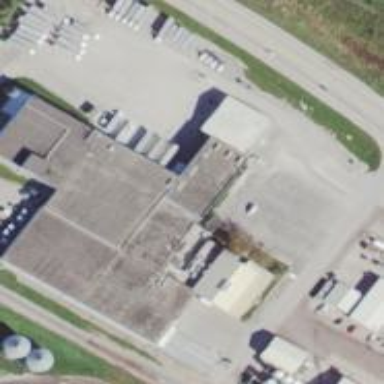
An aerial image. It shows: Wholesale shop housed in building.